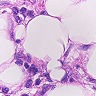
Metastatic tissue present: yes